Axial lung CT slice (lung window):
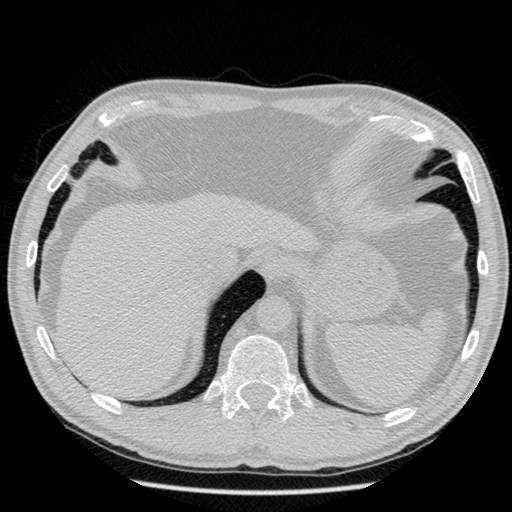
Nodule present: no